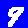
Digit: 9